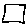
Label: square